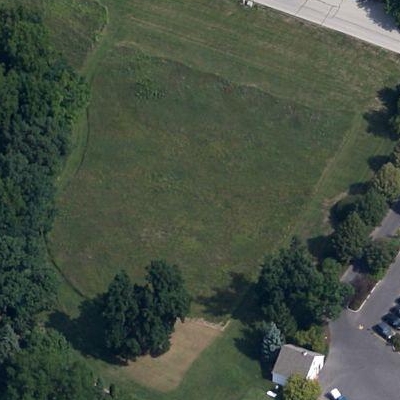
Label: aGrass